Question: I want to start by saying I know how to print Unicode characters to console using '_setmode(_fileno(stdout), _O_U16TEXT)'. The problem I have is with printing Unicode characters that are "non-standard". For example, when I try to print '# # # # # # # # # # # # # #' using wprintf, it returns this:

The project is set to "Unicode Character Set" and visual studio is showing the characters fine when showing them from file.
I found the answer and put it below
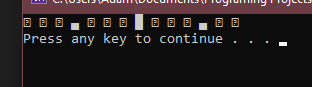
Answer: From what I have found so far. there is no easy work around except for using another font which does include those characters. What I ended up doing was just editing the font using <URL>. If anyone else ends up follow my footsteps. once you finish editing:
1. change the font name unless you want to overwrite the existing font (wouldn't recommend)
2. EXPORT AS TTF
I don't know why but when exporting as otf, the console shows the wrong characters.